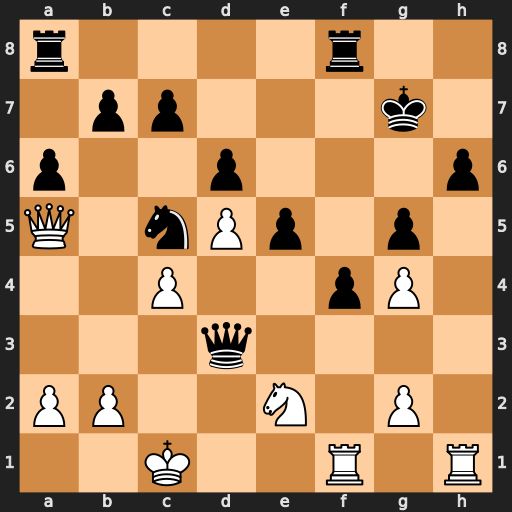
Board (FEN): r4r2/1pp3k1/p2p3p/Q1nPp1p1/2P2pP1/3q4/PP2N1P1/2K2R1R
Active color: w
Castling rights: -
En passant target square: -
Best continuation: Qxc7+ Rf7 Qxd6